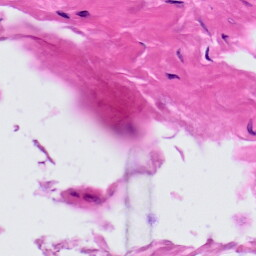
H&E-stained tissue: Prostate